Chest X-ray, PA view. Patient: 68 years old, sex M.
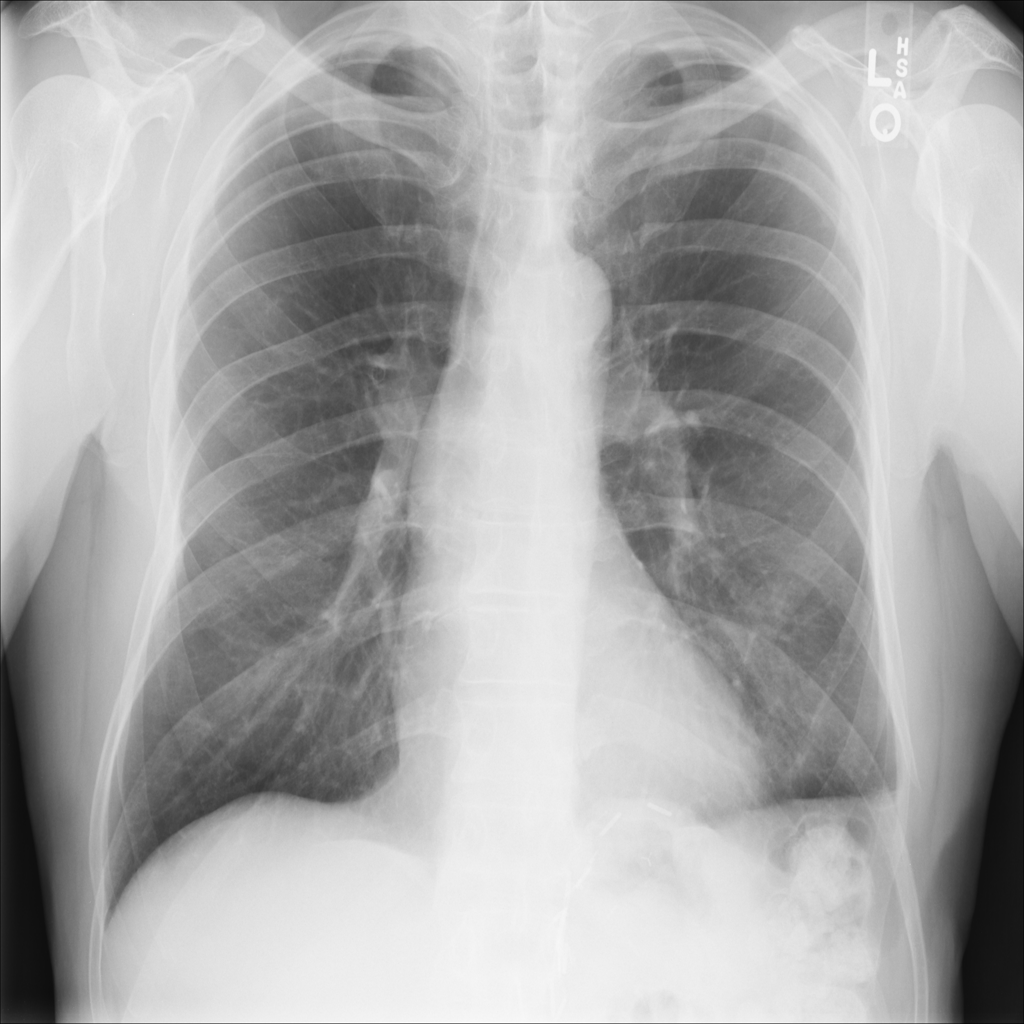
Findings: Fibrosis